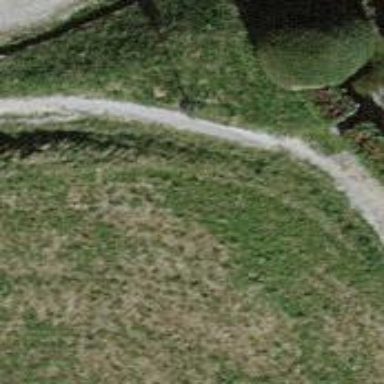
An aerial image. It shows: Unpaved footway.